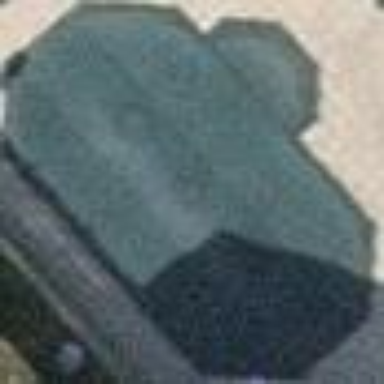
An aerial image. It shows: Swimming pool located in leisure land.